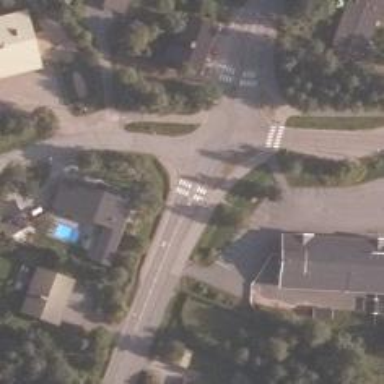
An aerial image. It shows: Crossing with island in the road.